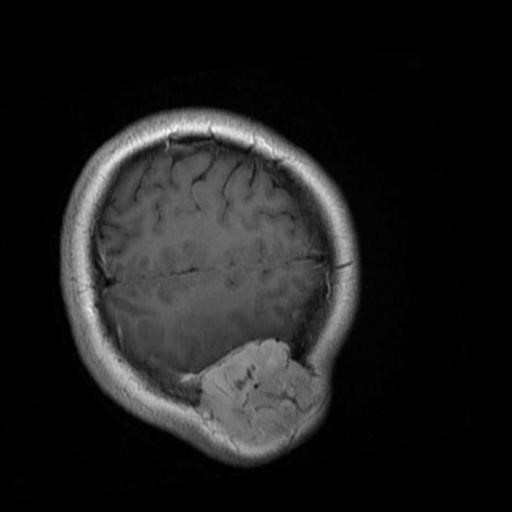
Label: brain_menin